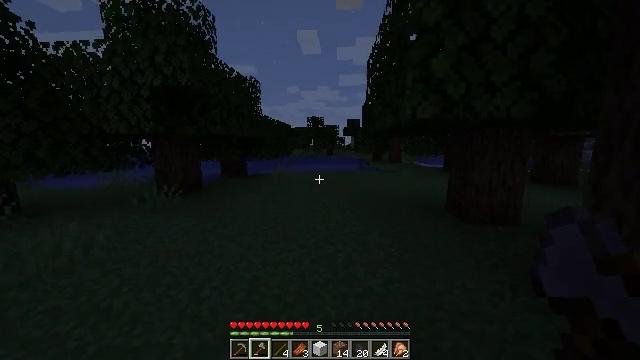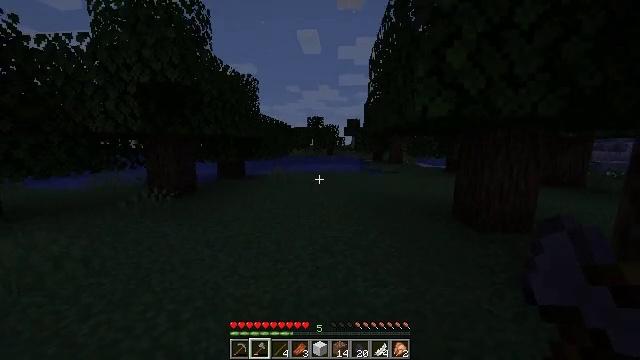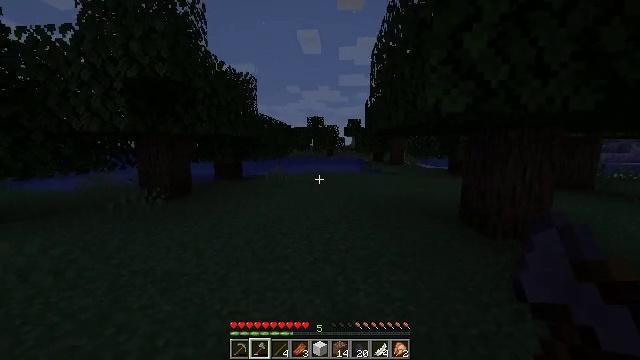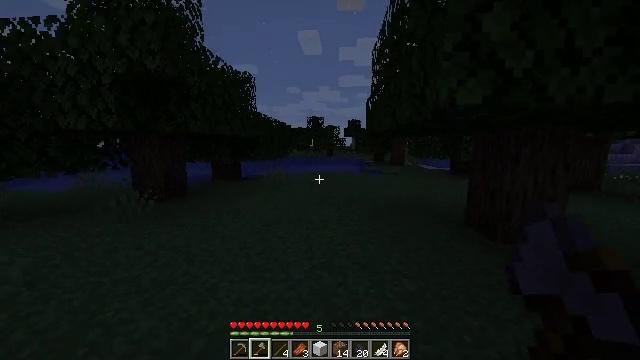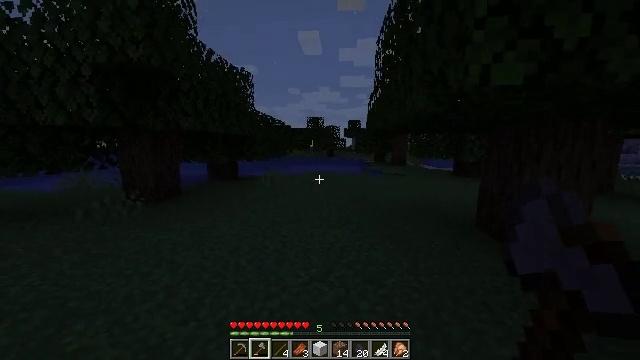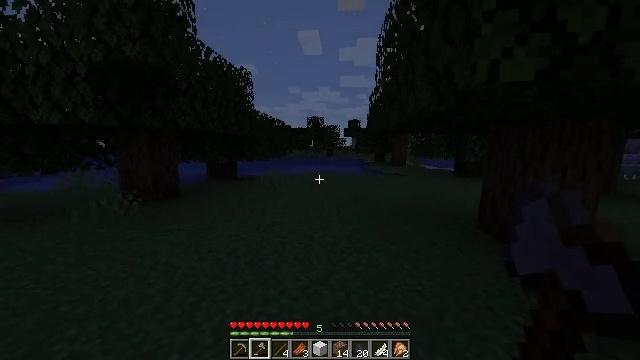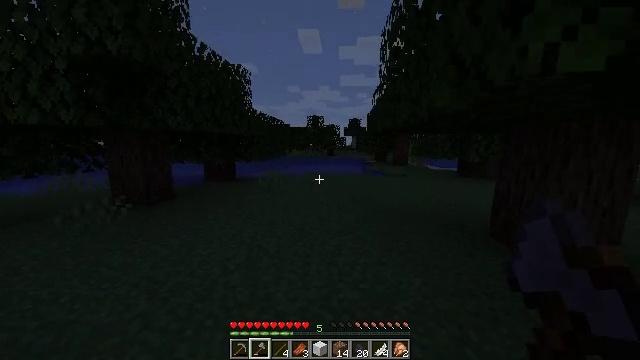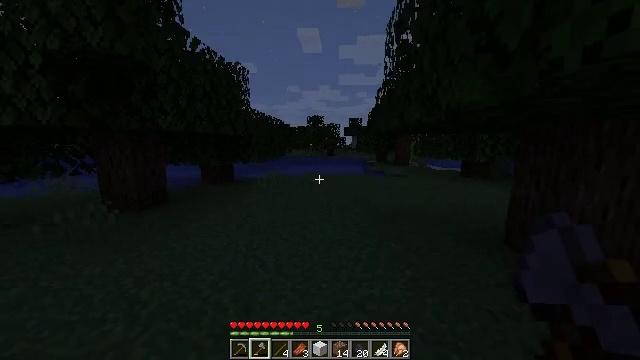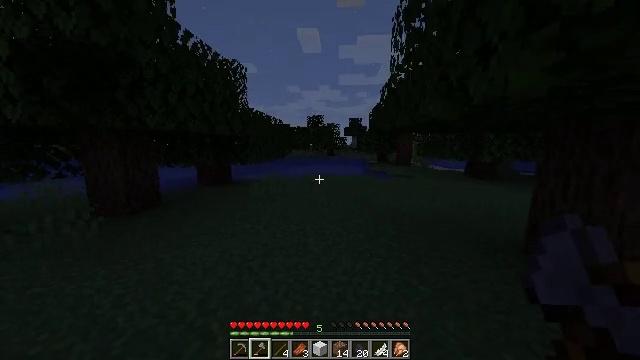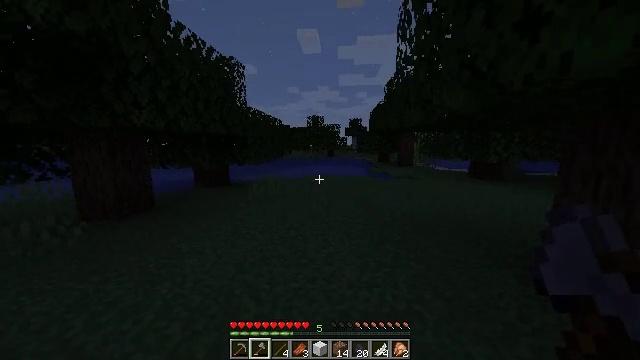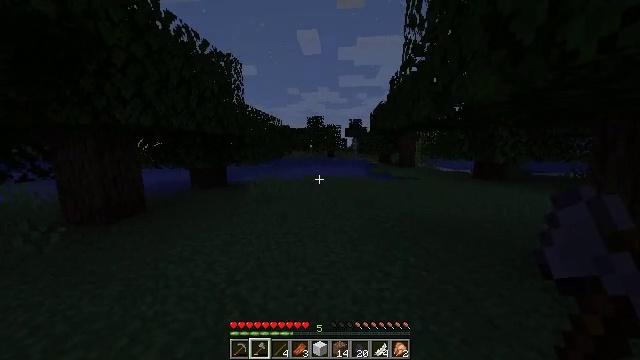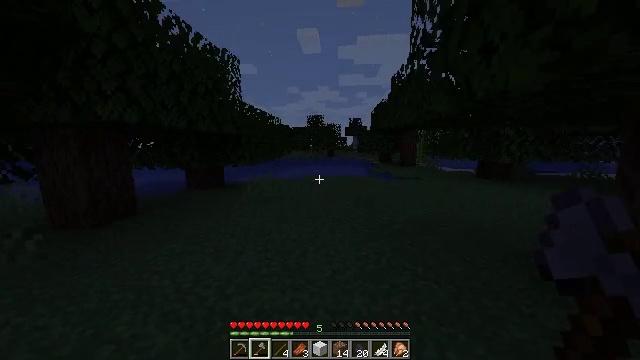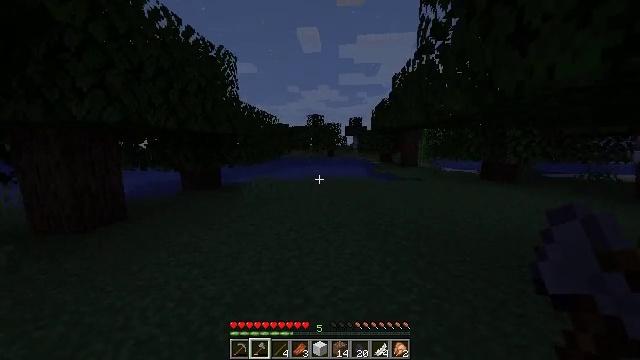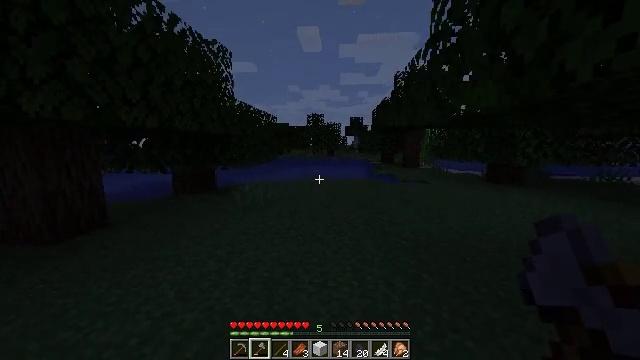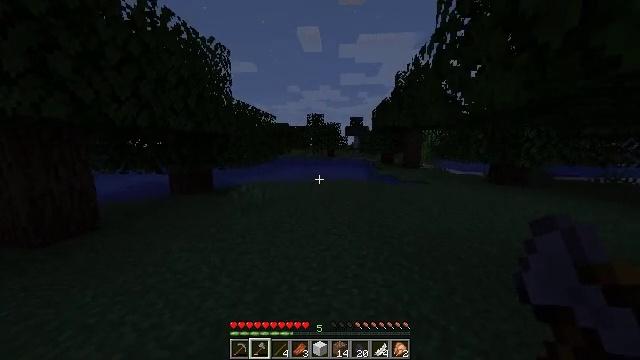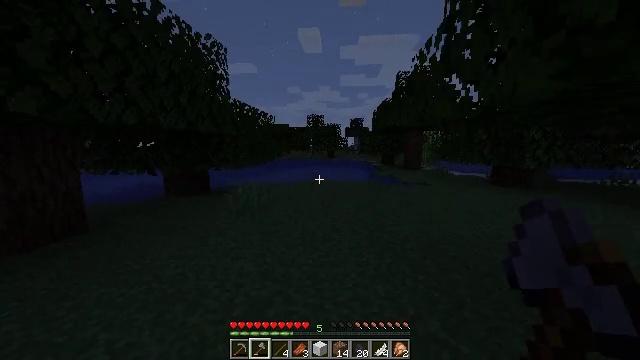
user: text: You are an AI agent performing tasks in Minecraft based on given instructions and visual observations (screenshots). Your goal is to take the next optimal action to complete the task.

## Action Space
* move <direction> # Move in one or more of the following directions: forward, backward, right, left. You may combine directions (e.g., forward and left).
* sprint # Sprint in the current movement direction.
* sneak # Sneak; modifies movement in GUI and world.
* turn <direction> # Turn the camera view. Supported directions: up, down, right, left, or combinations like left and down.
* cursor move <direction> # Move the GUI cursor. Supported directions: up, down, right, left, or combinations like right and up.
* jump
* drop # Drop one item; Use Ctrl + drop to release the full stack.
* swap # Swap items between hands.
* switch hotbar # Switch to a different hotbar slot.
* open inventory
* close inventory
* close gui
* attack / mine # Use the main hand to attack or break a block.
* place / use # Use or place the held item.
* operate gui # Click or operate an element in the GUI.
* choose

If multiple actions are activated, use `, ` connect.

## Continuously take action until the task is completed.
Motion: motion action
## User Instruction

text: Interact with the crafting table to make a torch.
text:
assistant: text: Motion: move forward, sprint
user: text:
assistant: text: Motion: move forward, sprint
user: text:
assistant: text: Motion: move forward, sprint
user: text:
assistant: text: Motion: move forward, sprint
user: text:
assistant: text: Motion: move forward, sprint
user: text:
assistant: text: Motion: move forward, sprint
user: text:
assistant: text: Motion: move forward, sprint
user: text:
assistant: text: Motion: move forward, sprint
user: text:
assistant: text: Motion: move forward, sprint
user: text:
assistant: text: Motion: move forward, sprint
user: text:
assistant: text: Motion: move forward, sprint
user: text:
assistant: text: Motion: move forward, sprint
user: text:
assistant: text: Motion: move forward, sprint
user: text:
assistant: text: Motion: move forward, sprint
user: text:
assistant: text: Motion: move forward, sprint, jump
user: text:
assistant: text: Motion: move forward, sprint, jump
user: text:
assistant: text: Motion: move forward and move right, sprint, jump
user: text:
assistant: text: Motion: move forward and move right, sprint, jump
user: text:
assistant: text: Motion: move forward and move right, sprint, jump
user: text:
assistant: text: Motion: move forward and move right, sprint, jump
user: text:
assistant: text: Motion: move forward and move right, sprint, turn right, jump
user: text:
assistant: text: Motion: move forward and move right, sprint, turn right and down, jump
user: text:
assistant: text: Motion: move forward and move right, sprint, turn right and down, jump
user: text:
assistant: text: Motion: move forward and move right, sprint, jump
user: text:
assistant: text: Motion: move forward and move right, sprint, jump
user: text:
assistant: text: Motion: move forward, sprint, jump
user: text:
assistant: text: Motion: move forward, sprint, jump
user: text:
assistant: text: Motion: move forward, sprint, jump
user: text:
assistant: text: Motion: move forward, sprint, jump
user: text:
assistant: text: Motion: move forward, sprint, jump